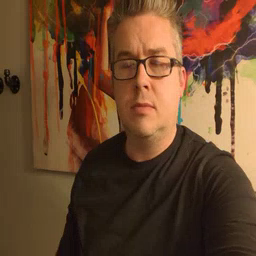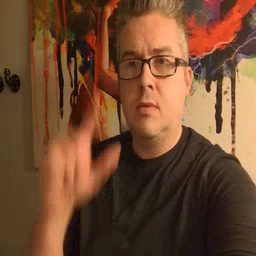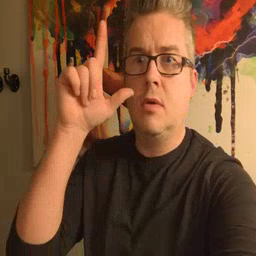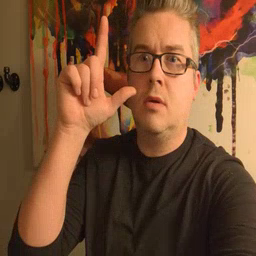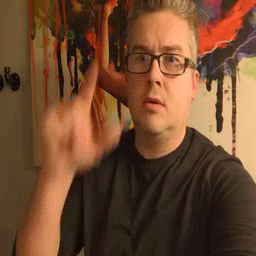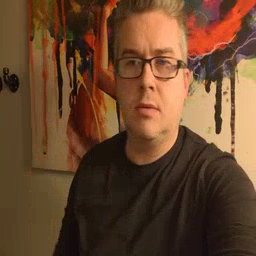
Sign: awake